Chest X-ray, PA view. Patient: 48 years old, sex M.
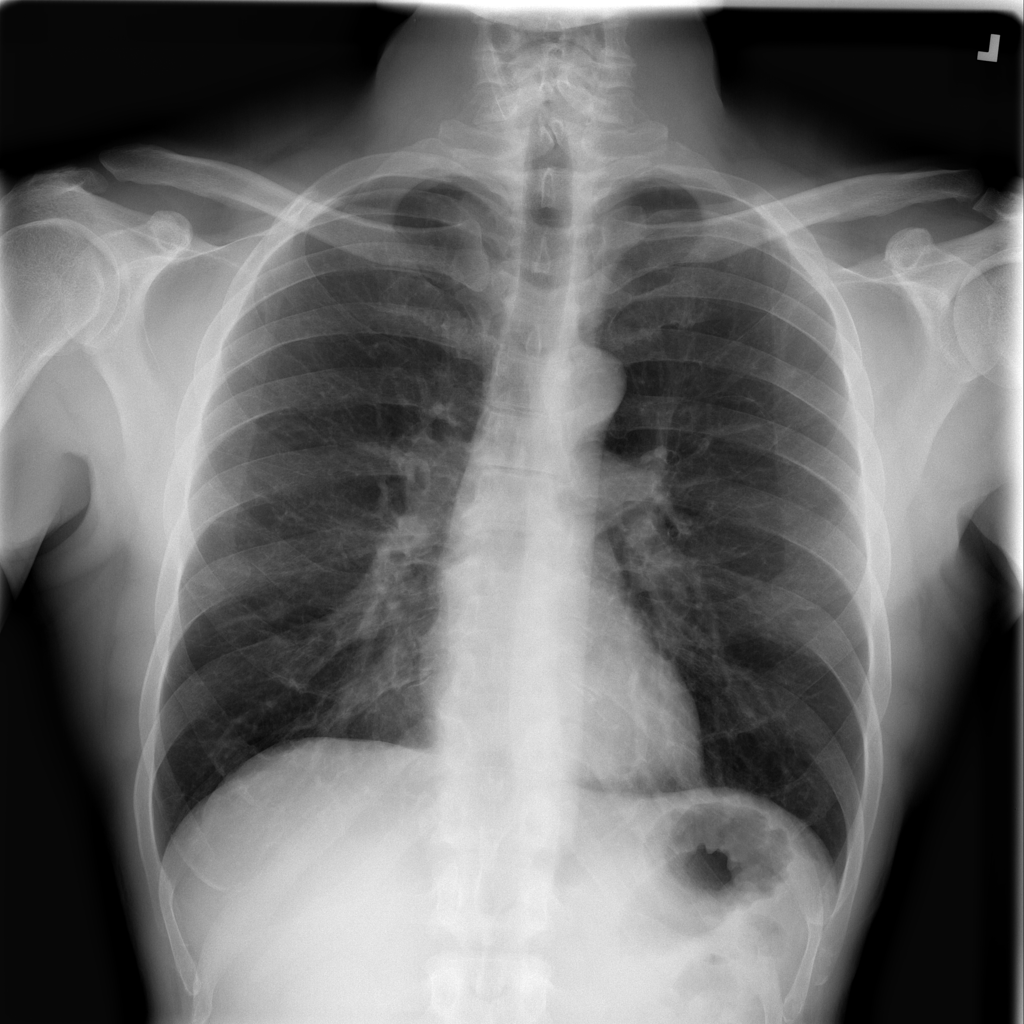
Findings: No Finding